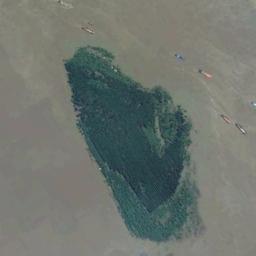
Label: island